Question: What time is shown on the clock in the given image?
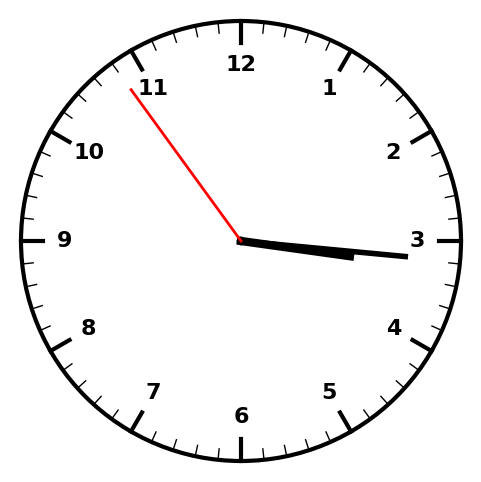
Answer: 03:15:54